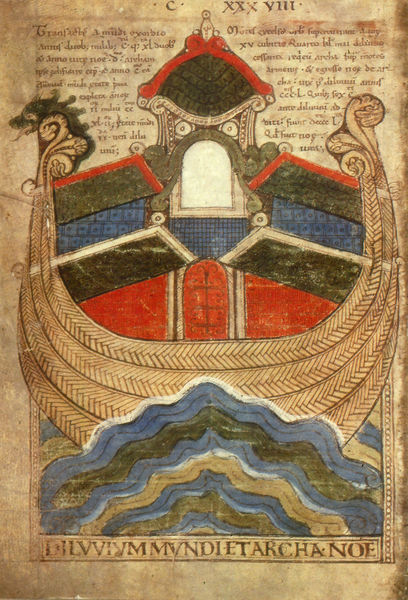
Titel: Liber Floridus
Künstler: Lambert von St. Omer
Standort: Herstellungsort: St. Omer (EU - F - Artois)
Institution: Gent, Universitätsbibliothek,
Schlagwörter: wasser, tür, ornament, schiff, farben, text, flechtwerk, latein, arche, noah, buchmalerei